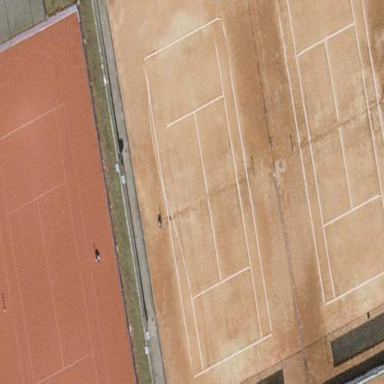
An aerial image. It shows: Tennis court on pitch designated for leisure land.